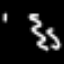
Label: squiggle